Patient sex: F
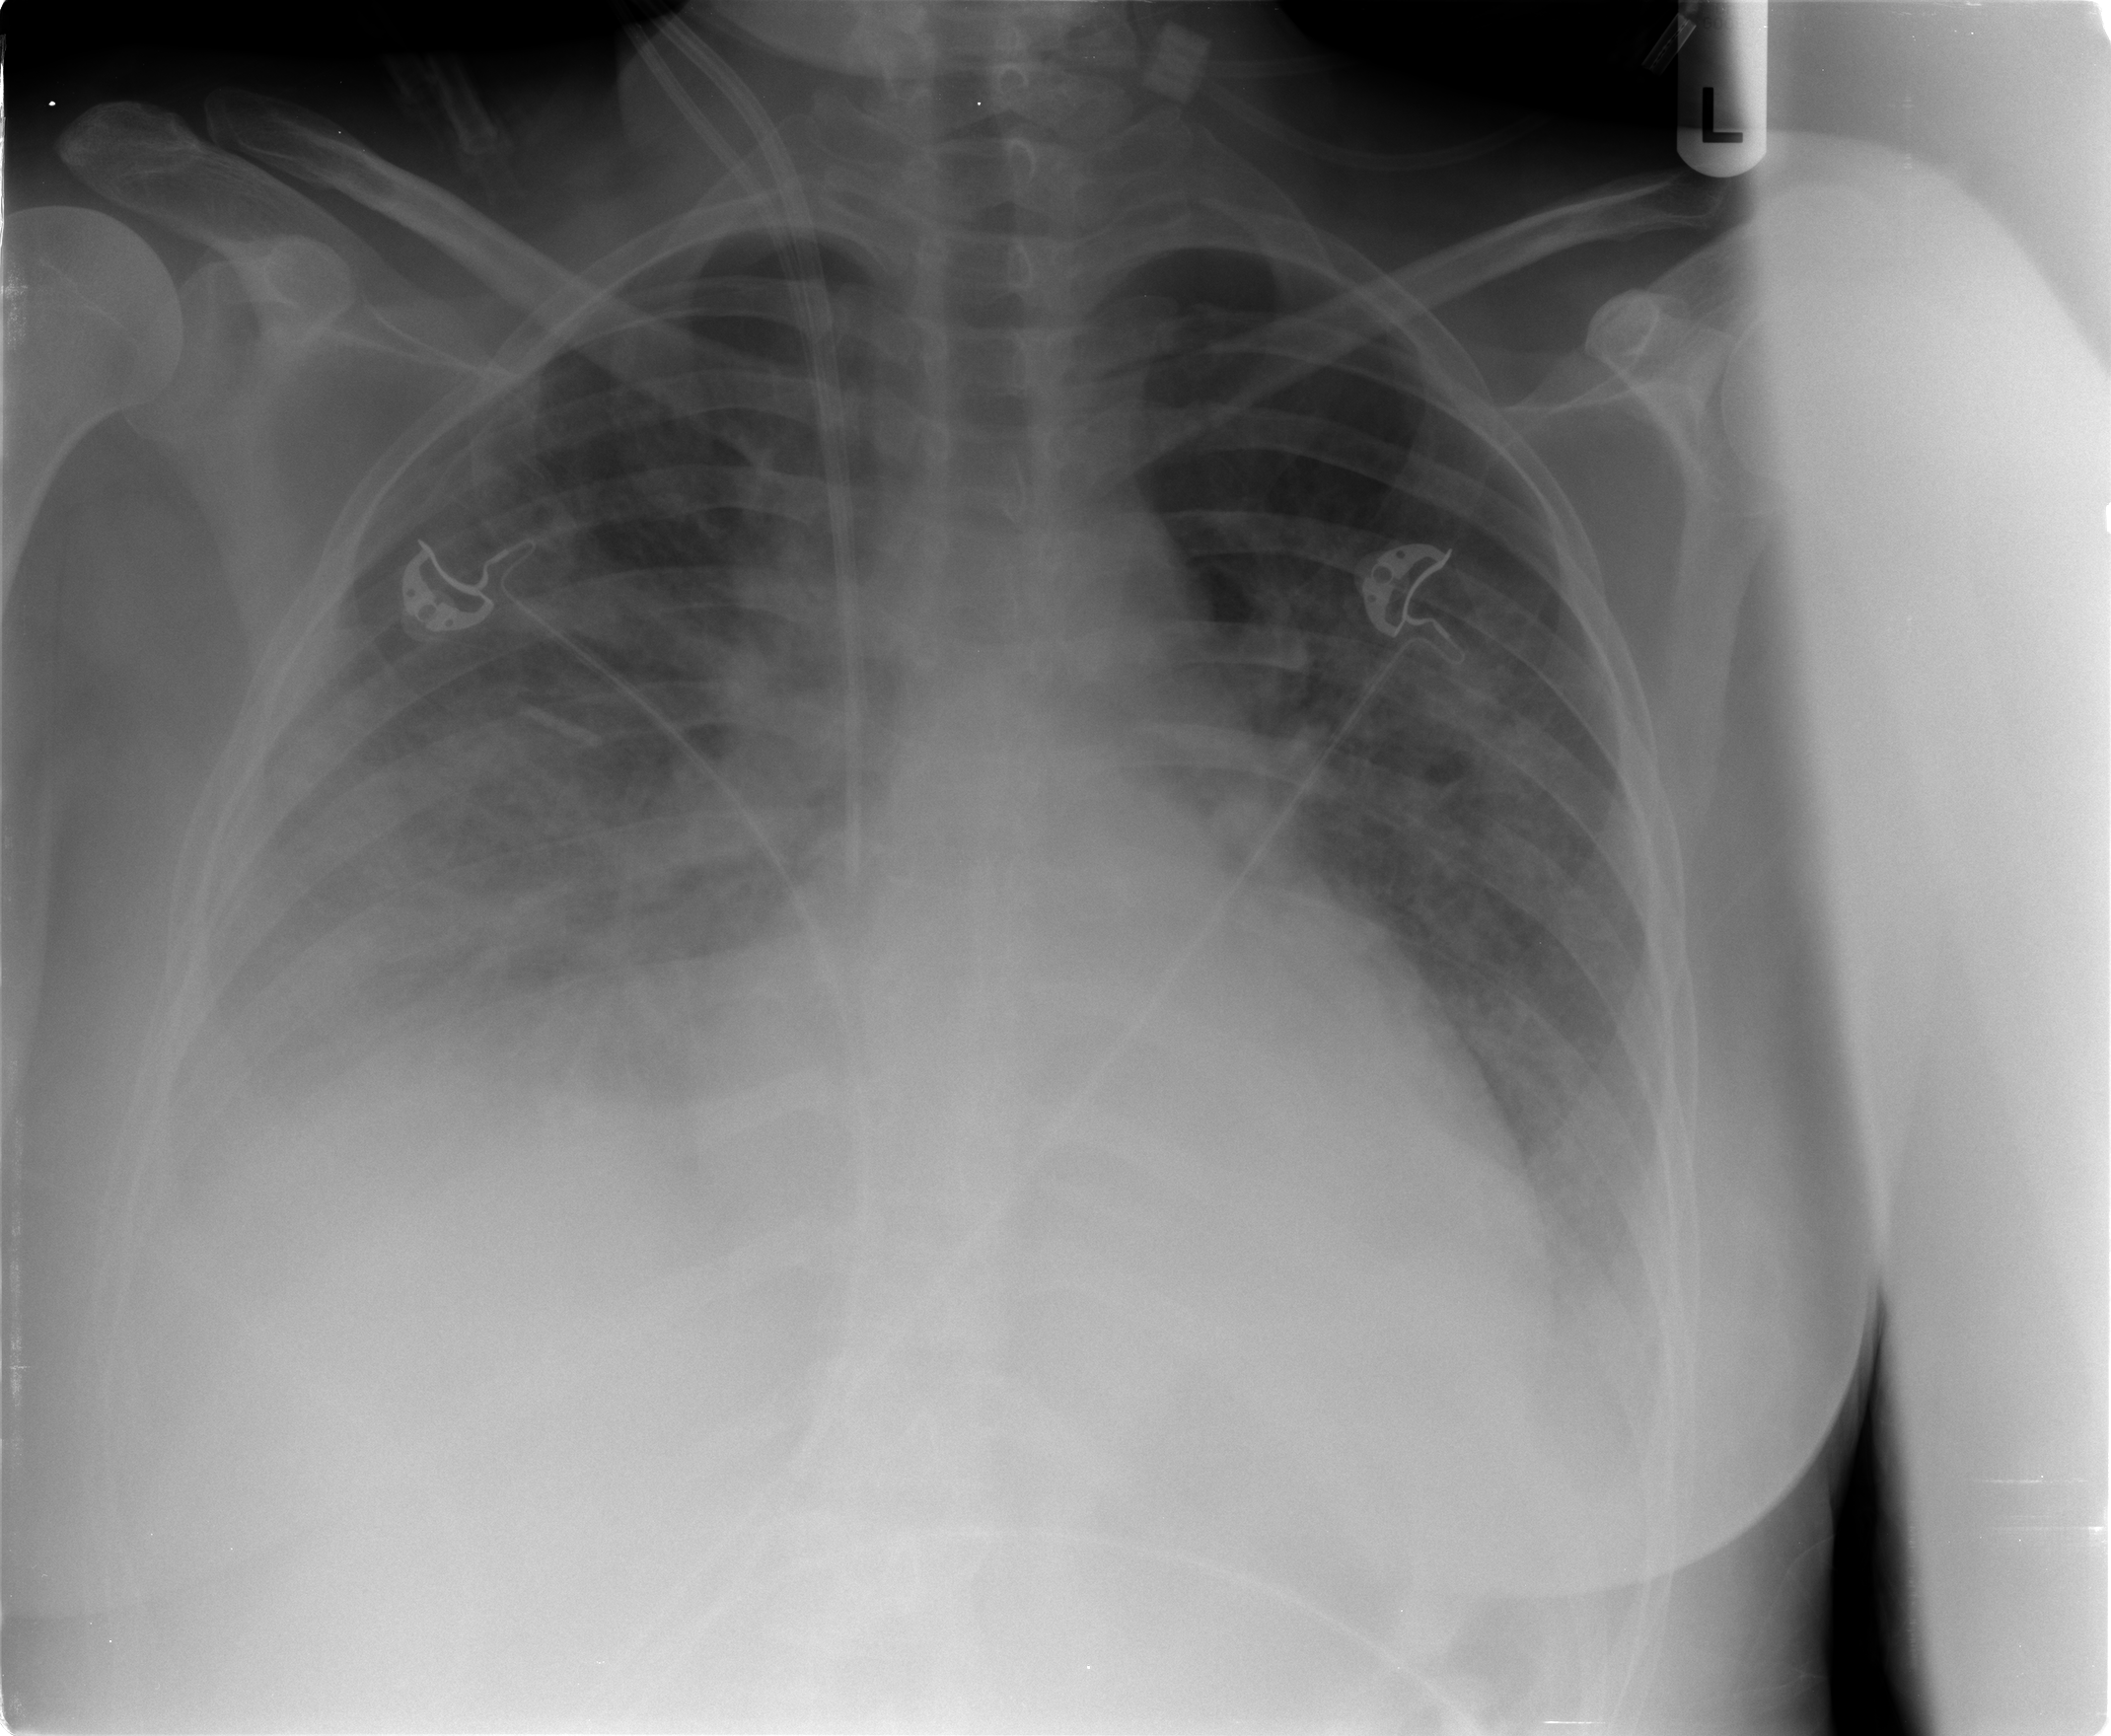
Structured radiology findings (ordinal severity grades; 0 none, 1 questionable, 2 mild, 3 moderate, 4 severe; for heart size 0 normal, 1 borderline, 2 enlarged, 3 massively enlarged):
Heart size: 2
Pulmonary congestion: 3
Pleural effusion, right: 3
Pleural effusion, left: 2
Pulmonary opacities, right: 3
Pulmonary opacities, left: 3
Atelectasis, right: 3
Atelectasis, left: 2